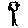
Label: tree